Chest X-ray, PA view. Patient: 58 years old, sex F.
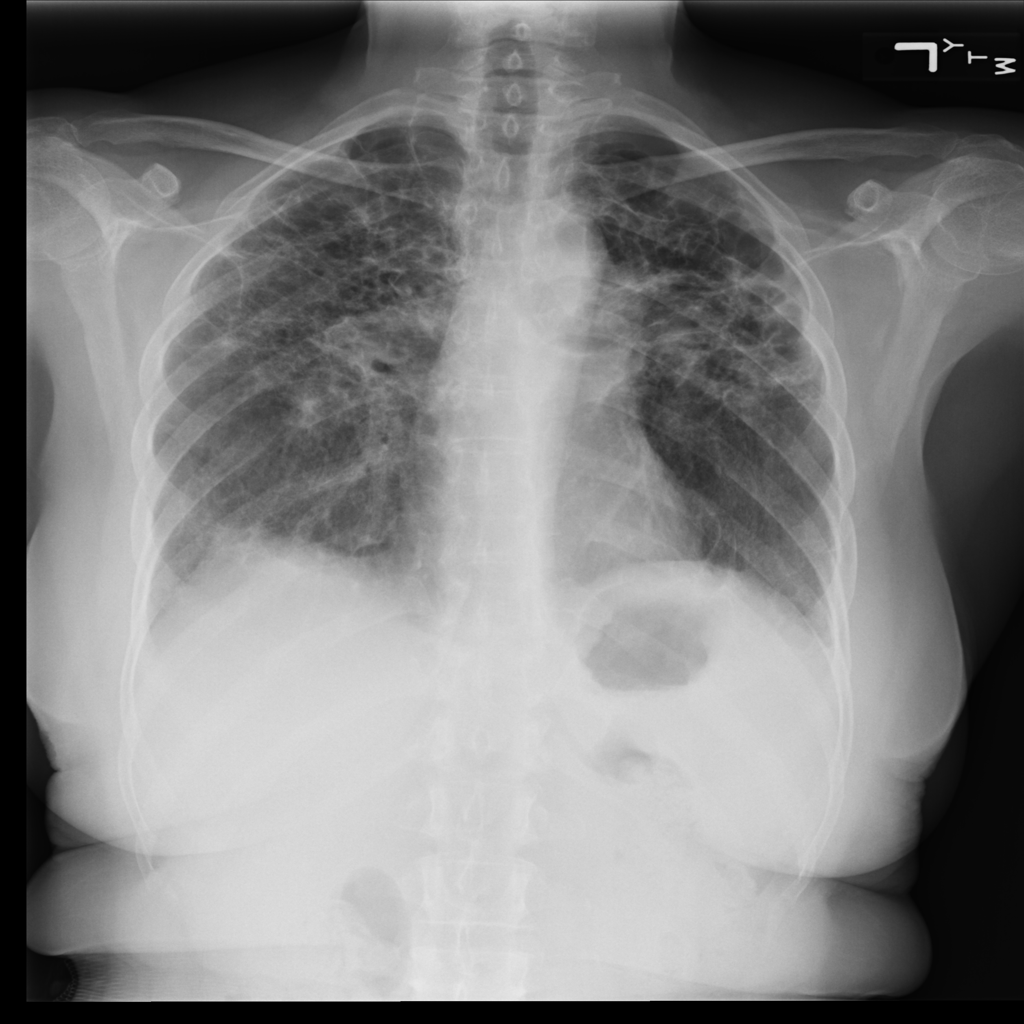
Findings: No Finding